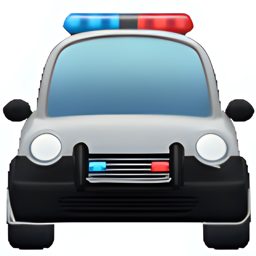
Name: oncoming police car
Emoji: 🚔
Group: Travel & Places
Sub-group: transport-ground